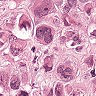
Metastatic tissue present: yes